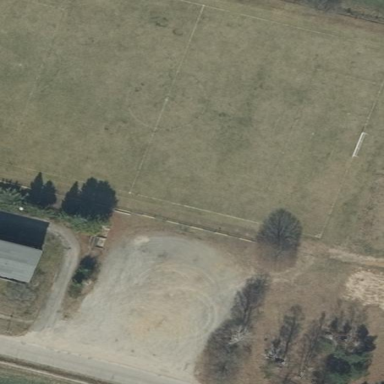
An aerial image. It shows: Soccer pitch with grass surface for leisure land.